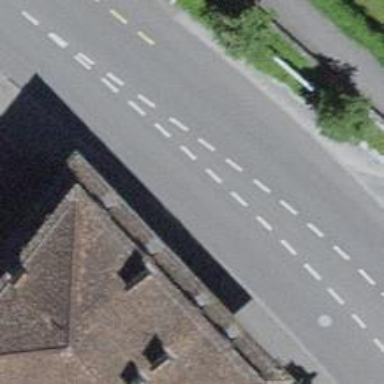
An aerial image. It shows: Secondary road with asphalt surface and sidewalk on the left side.